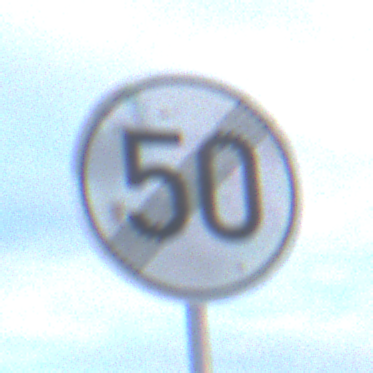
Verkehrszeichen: EndeGeschwindigkeit50
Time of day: SunriseSunset
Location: Outdoor (Suburban)
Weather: PartlyCloudy
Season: NotSpecified
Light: Natural